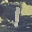
Label: 1